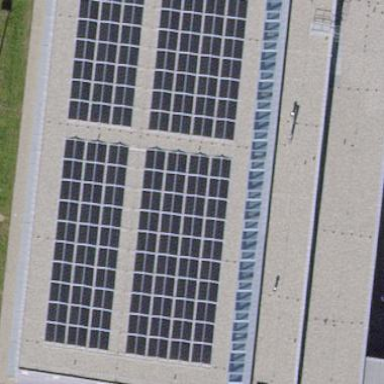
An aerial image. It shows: Solar power generator using photovoltaic panels.